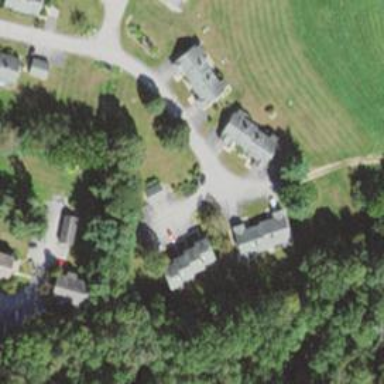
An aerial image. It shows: Residential driveway serving as service road.